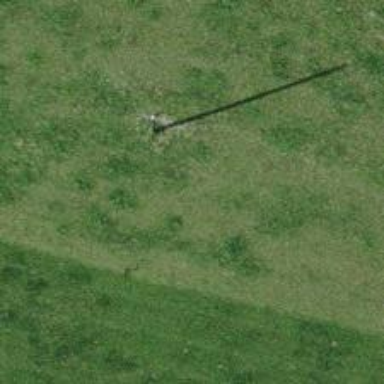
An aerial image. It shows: Power pole.